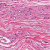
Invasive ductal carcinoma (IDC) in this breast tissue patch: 0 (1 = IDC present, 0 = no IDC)